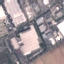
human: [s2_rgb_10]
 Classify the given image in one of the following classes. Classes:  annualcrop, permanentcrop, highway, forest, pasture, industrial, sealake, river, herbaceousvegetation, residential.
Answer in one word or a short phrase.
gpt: Industrial